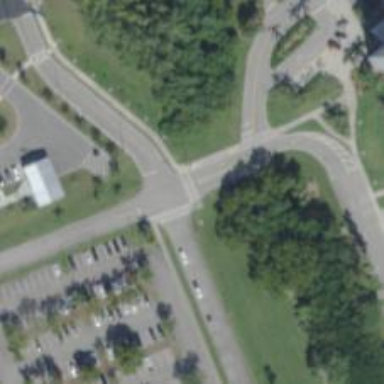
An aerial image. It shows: Uncontrolled crossing on the road.